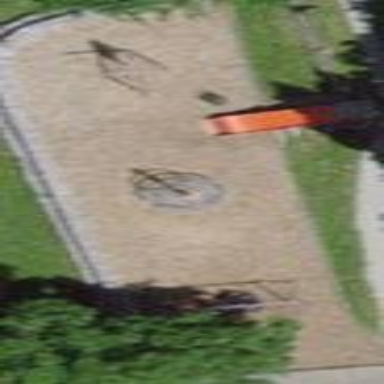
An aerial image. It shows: Playground area for leisure land.